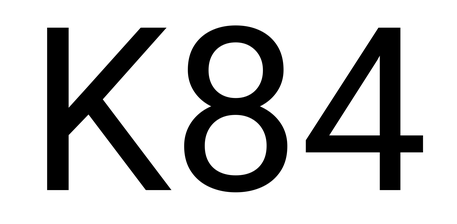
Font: Roboto_Regular